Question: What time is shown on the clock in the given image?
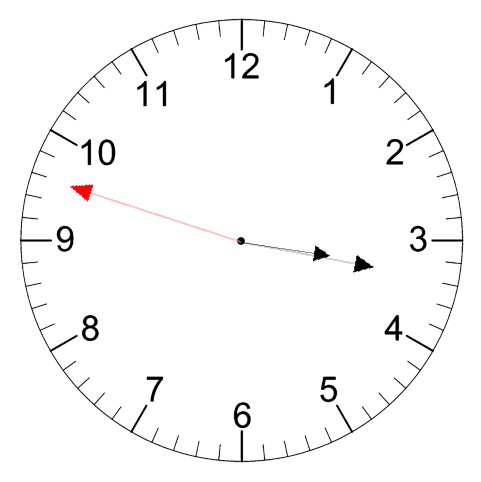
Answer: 03:16:48